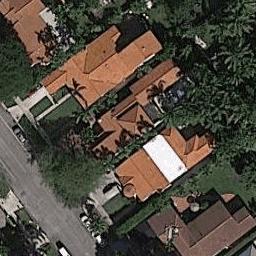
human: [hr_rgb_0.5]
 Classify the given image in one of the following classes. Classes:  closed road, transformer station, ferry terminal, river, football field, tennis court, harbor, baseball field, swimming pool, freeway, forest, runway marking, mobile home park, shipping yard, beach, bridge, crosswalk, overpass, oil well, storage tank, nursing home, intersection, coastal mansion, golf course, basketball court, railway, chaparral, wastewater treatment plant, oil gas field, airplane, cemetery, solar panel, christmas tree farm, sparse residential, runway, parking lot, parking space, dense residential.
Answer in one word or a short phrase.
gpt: coastal mansion